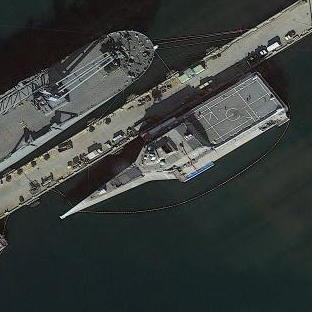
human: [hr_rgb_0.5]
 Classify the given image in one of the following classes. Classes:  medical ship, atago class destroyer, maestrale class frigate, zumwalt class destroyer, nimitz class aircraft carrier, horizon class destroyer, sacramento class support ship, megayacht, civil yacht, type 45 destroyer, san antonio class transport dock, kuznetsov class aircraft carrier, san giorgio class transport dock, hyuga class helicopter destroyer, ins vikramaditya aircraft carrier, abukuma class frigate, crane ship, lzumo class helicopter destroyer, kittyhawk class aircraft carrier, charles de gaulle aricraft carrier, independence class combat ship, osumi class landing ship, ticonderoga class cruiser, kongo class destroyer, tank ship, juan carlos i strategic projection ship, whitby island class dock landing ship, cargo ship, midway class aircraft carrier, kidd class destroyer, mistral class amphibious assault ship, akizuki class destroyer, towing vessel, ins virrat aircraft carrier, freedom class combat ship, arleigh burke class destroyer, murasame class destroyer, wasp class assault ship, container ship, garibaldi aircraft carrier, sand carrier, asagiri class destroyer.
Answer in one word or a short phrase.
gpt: Independence class combat ship